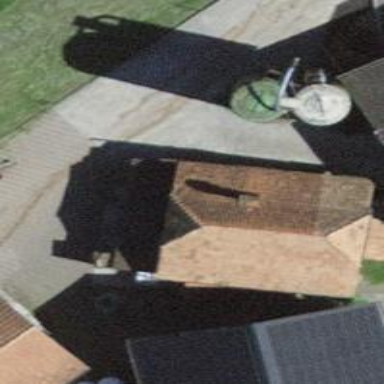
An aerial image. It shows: Barn.